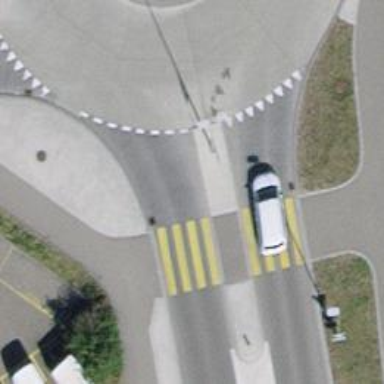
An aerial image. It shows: Uncontrolled zebra crossing with pedestrian island.